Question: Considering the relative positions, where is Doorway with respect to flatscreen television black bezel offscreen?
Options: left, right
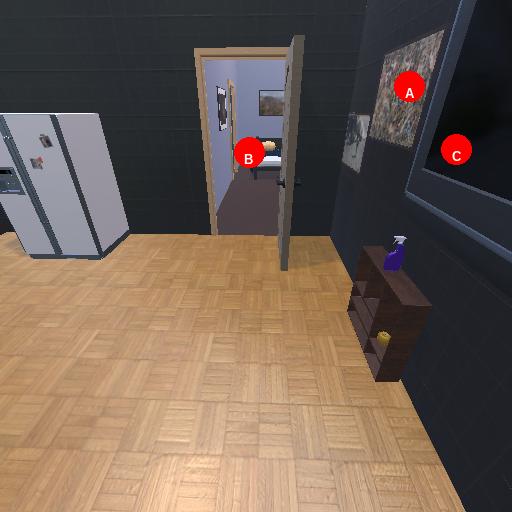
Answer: left